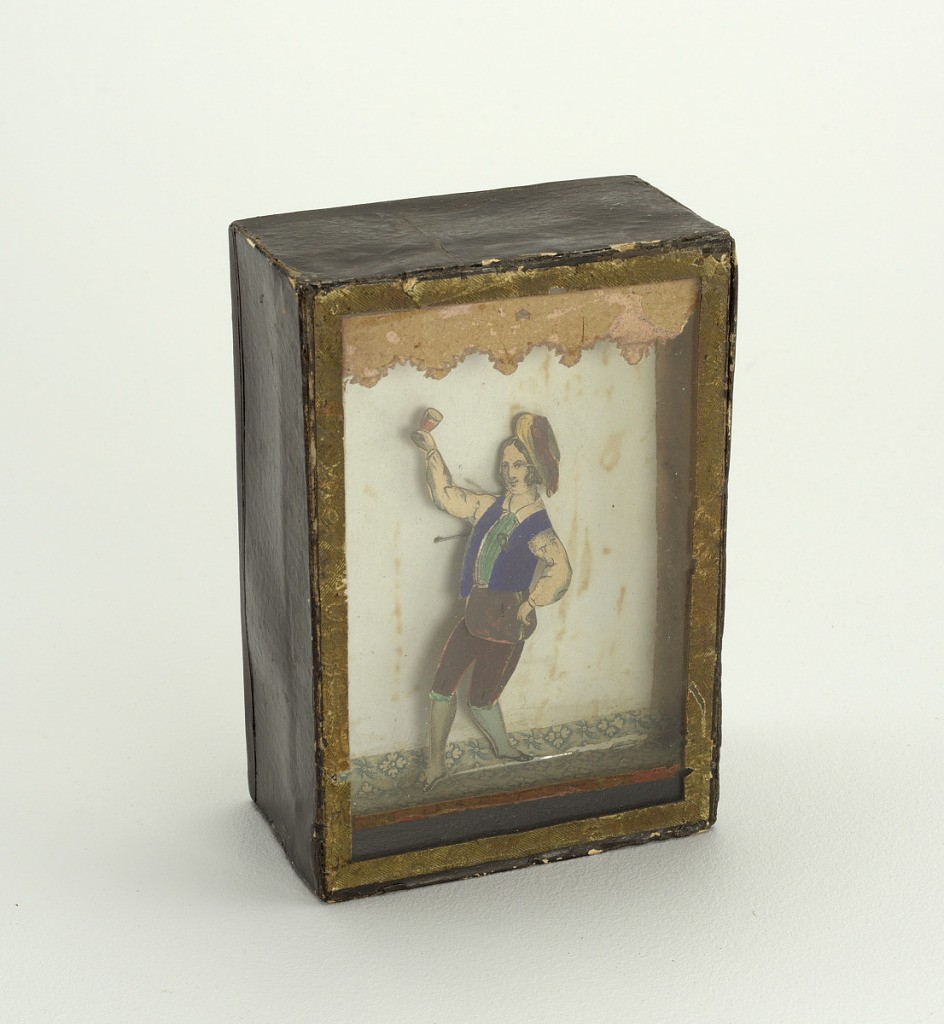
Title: Dancing figure
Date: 1840
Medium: Paper
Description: Upright rectangular box, the front glazed. Contains dancer in knee breeches with articulated legs and goblet of wine in right hand. Figure dances when box is inverted counter-clockwise, then set upright. Sand mechanism is concealed.